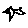
Label: bird